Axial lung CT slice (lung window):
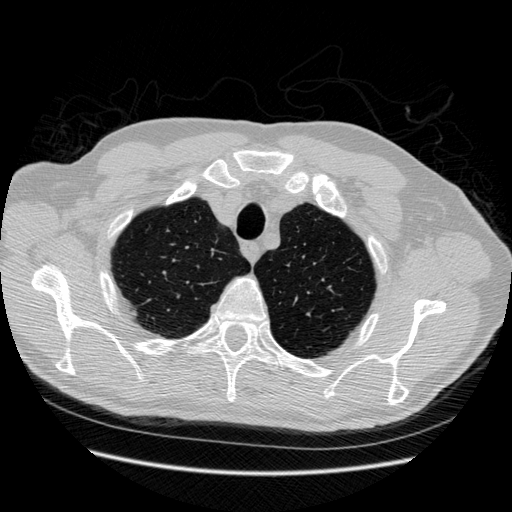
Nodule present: no